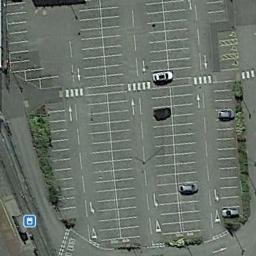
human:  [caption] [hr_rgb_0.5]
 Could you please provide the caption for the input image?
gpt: The parking lot has several parked cars but lots of parking spaces are still empty .

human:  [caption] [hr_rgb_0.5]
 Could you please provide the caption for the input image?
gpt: About a third of the parking spaces in the parking lot are occupied .

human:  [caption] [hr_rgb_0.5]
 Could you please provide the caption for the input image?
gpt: There are some cars on the parking lot .

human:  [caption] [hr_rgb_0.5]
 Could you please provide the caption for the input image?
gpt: There are several cars on the parking lot .

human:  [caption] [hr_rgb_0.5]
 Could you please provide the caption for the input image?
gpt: There are several cars and many empty space on the parking lot .